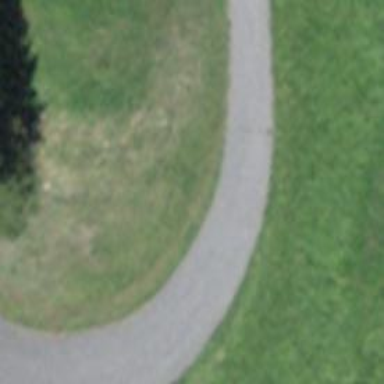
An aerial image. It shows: Unclassified road with fine gravel surface. The track type is grade1.